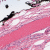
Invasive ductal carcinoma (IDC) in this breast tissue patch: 0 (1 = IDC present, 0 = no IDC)